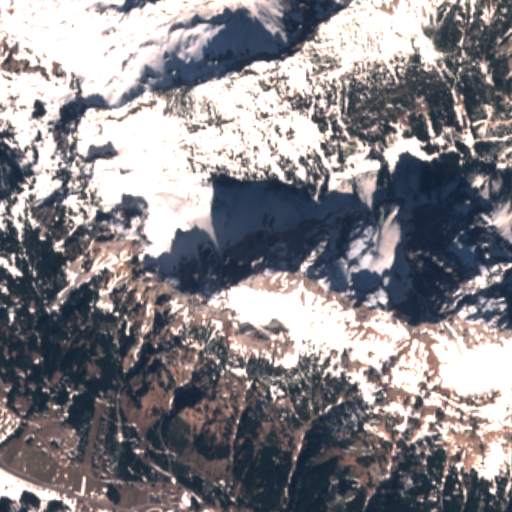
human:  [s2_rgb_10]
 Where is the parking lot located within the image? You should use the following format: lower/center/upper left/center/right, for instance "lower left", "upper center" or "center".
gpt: The parking lot is located in the lower left of the image.
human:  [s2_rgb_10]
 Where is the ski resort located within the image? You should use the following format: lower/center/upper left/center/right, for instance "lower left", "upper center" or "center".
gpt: The ski resort is located in the left of the image.
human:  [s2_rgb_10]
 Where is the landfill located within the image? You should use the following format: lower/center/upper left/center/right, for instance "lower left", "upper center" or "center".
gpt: There is no landfill in the image.